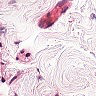
Metastatic tissue present: no